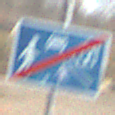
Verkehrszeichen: EndeVerkehrsberuhigterBereich
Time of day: MorningAfternoon
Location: Outdoor (Suburban)
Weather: PartlyCloudy
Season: NotSpecified
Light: Natural